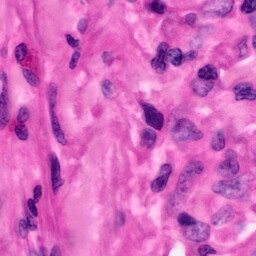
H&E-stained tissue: Pancreatic